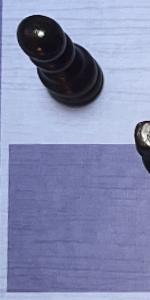
Label: Empty